高三 · 代数
设 $f(x)$ 是在 $(0,+\infty)$ 上的可导函数, 且 $f^{\prime}(x) \geq \frac{2}{x} f(x), f(1)=4, f(2)=16$, 则下列一定不成立的是 ( )
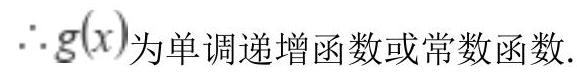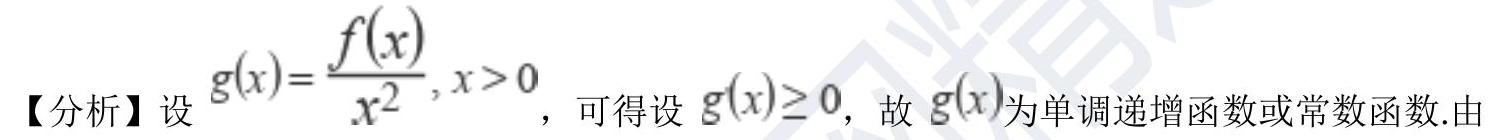
A. $f\left(\frac{3}{2}\right)=8$
B. $f(3)=40$
C. $f(4)=72$
D. $f(5)=120$
答案: A
解析: 答案: A
【解析】$\because f(x)$ 是在 $(0,+\infty)$ 上的可导函数, 且 $f^{\prime}(x) \geq \frac{2}{x} f(x), \therefore \frac{x f^{\prime}(x)-2 f(x)}{x} \geq 0$,

设 $g(x)=\frac{f(x)}{x^{2}}, x>0, \therefore g(x)=\frac{f^{\prime}(x) x^{2}-f(x) 2 x}{x^{4}}=\frac{x f^{\prime}(x)-2 f(x)}{x^{3}} \geq 0$ ，

又 $g(1)=\frac{f(1)}{1^{2}}=4, g(2)=\frac{f(2)}{2^{2}}=4, \therefore g(x)_{\text {在区间 }\lfloor 1,2\rfloor \text { 上是常数函数, }}$,

$\therefore g\left(\frac{3}{2}\right)=4=\frac{f\left(\frac{3}{2}\right)}{\frac{9}{4}}, \quad \therefore f\left(\frac{3}{2}\right)=9$.

又 $g(3) \geq 4, \therefore f(3) \geq 36, \quad g(4) \geq 4, \therefore f(4) \geq 64, \quad g(5) \geq 4, \therefore f(5) \geq 100$.

故答案为: A.

$f(1)=4, f(2)=16$, 可得 $g(1)=g(2)=4$, 故 $g(x)$ 在区间 $\lfloor 1,2\rfloor$ 上是常数函数, 可求 $f\left(\frac{3}{2}\right)_{\text {的值, }}$可得 $A$ 的正误. 再根据 $g(3) \geq 4, g(4) \geq 4, g(5) \geq 4$, 求出 $f(3), f(4), f(5)$ 的取值范围, 进而判断 $B, C, D$ 的正误, 即得答案.

13.答案: $\mathrm{B}, \mathrm{C}$

【解析】由图象得 $x<-3$ 时, $f^{\prime}(x)<0, x>-3$ 时, $f^{\prime}(x) \geqslant 0$,故 $f(x)$ 在 $(-\infty,-3)$ 单调递减, 在 $(-3,+\infty)$ 单调递增, 故 $x=-3$ 是函数 $f(x)$ 的极小值点.对选项 D: 显然 $f^{\prime}(0)>0$, 故 $D$ 错误.

故答案为: BC.

【分析】根据导函数图象，求得函数单调性，结合极值点定义，即可容易判断选择.